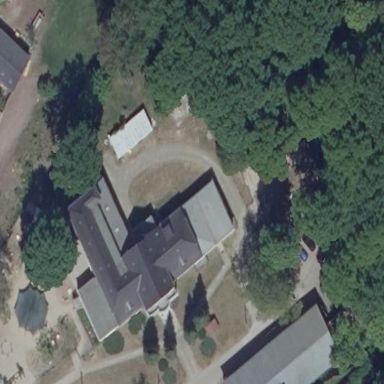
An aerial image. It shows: Kindergarten building.